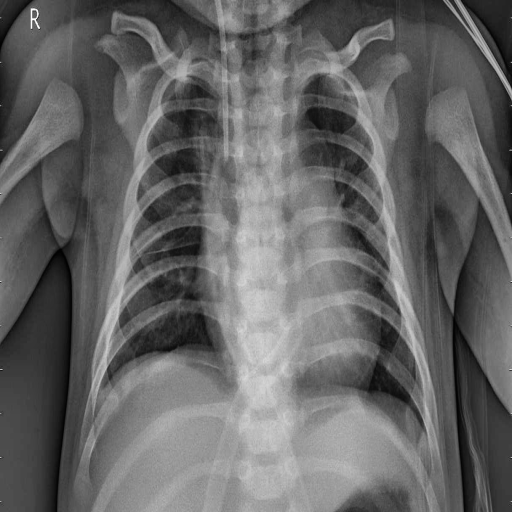
Finding: PNEUMONIA